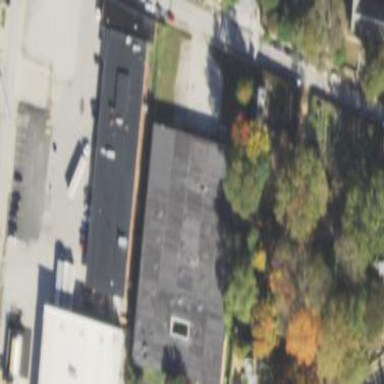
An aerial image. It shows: Commercial building.